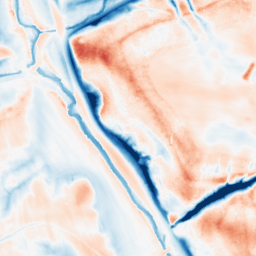
Category: classical
Decomposition family: gaussian_anisotropic
Decomposition parameters: sigma_x: 10
sigma_y: 10
Upsampling method: linear_exact
Upsampling parameters: scale: 4
Upsampling scale: 4